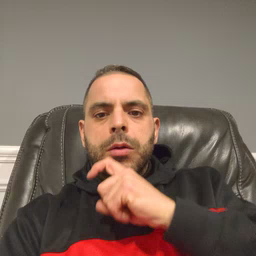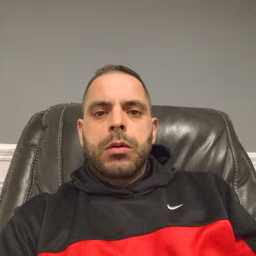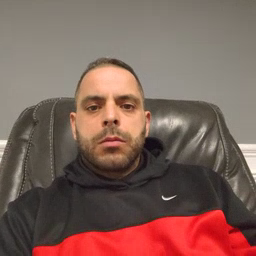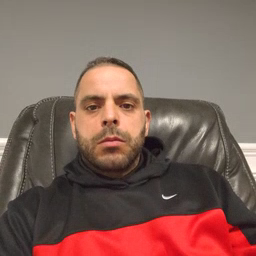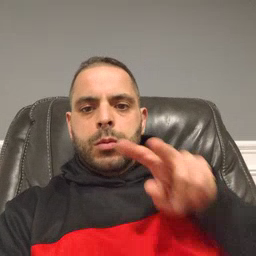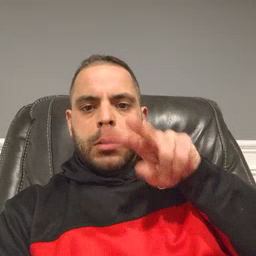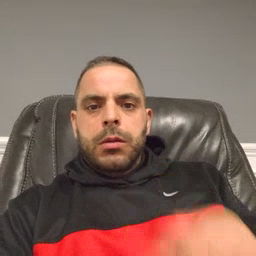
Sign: read